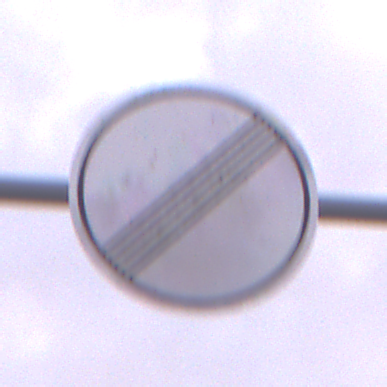
Verkehrszeichen: EndeSaemtlicherBegrenzungen
Umgebung: Outdoor, Nature
Tageszeit: SunriseSunset
Wetter: PartlyCloudy
Licht: Natural
Jahreszeit: NotSpecified
Kontrast: LowContrast